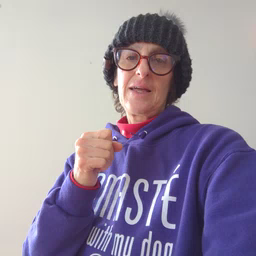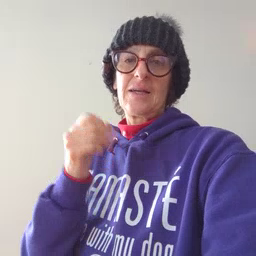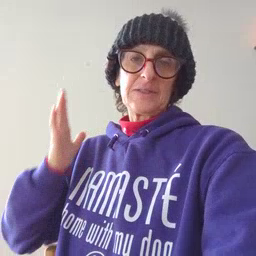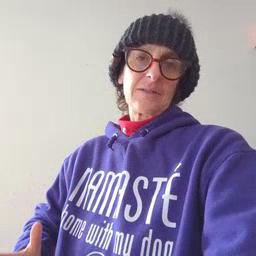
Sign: beside